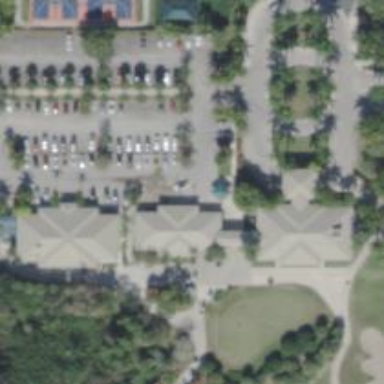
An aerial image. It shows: Golf shop for golf enthusiasts.